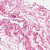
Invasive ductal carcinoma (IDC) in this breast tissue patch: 0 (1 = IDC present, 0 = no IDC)